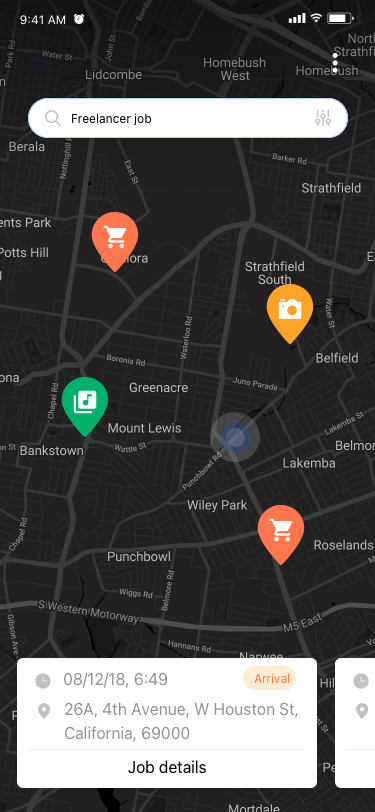
Text in this UI design:
UI Text/Heading/H4/Hightlight
Job details
08/12/18, 6:49
26A, 4th Avenue, W Houston St,
California, 69000
Arrival
Freelancer job
UI Text/Heading/H4/Hightlight
9:41 AM